Question: I am developing the RWD web app using twitter bootstrap, i want to do customize the bootstrap fro my needs, for that i downloaded the bootstrap source from <URL> .
I am planning to customize the bootstrap by keeping the bootstrap less files untouched and i want to create my own less files for customiztion as below
'''
@import "../bootstrap/less/bootstrap.less";
@import "custom-variables.less";
@import "custom-other.less";
@import "../bootstrap/less/utilities.less";
'''
But when i downloaded the bootstrap source, i am seeing so many folders along with the bootstrap LESS folder as below,
what are the files needed for me from bootstrap source folder to include in my web project.
Thanks in advance for any help.

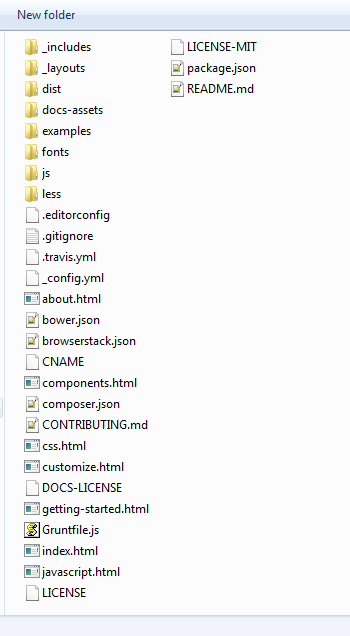
Answer: The only file you need to import is 'bootstrap.less' from 'less' folder.
This file itself imports '.less' from that folder (besides 'theme.less', which is used for theming).
I'd suggest importing 'bootstrap.less' and using 'theme.less' to develop customized solutions.
Reading source of both files above may be beneficial to understanding what is "under the hood".
Remember that although you only import 'bootstrap.less', all the other files must be kept where they are, in order for 'bootstrap.less' to be able to import them.